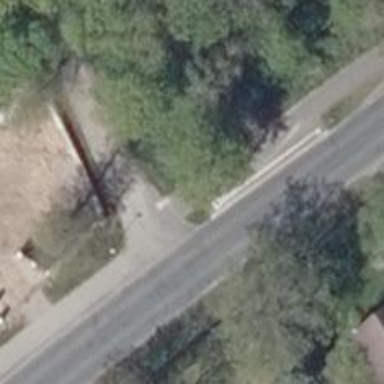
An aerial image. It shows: Unmarked road crossing.